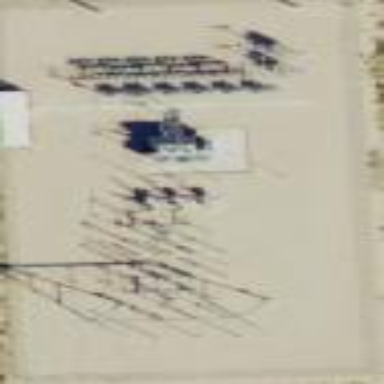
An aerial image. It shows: Substation surrounded by fence.